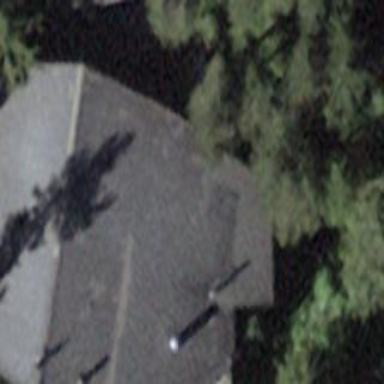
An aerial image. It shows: Building with tile roof.